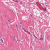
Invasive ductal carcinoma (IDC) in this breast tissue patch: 0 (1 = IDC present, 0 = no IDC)